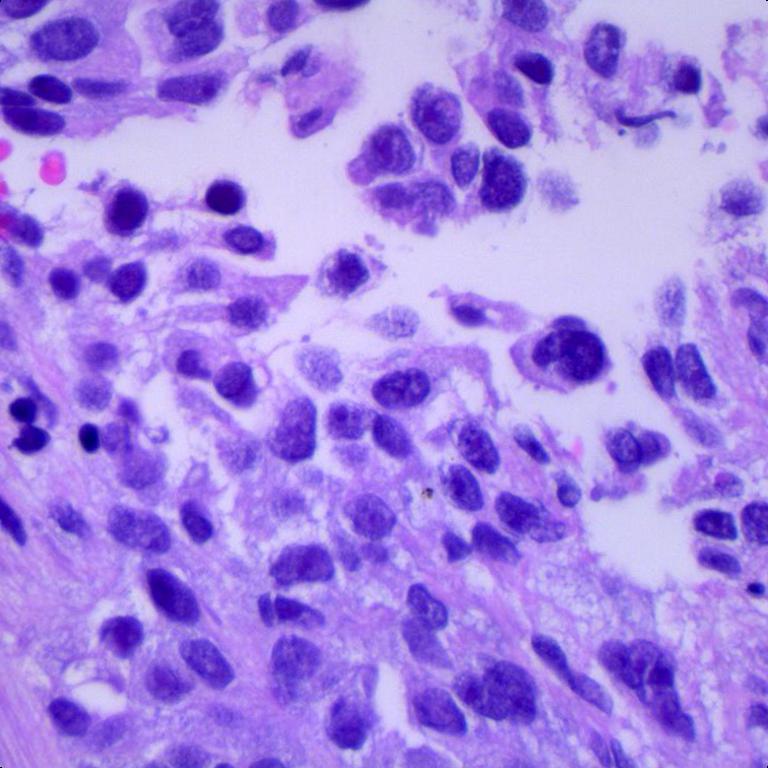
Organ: lung
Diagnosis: adenocarcinomas